Question: I have really strange problem.
I have got webpage, that load from ajax second page into Content Div.
The main problem, is that Content div doesn't care about covering all items in him.

There is Code:
'''
.Main_Loaded {
display: flex;
flex-direction: column;
min-width: 99%;
height: auto;
position: absolute;
bottom: 90px;
background-color: grey;
height: auto;
align-self: center;
justify-content: center;
text-align: center;
vertical-align: middle;
z-index: 2;
animation: Colour_Change_Grey;
animation-iteration-count: 1;
animation-duration: 5s;
transition: all 1s;
border-radius: 15px;
}
.Main_Loaded .Title {
margin-top: 30px;
height: 15%;
}
.Main_Loaded .Title span {
font: Serfi;
font-size: 16px;
animation: Show_up;
animation-iteration-count: 1;
animation-duration: 3s;
}
.Main_Loaded .Content {
margin-bottom: 20px;
height: 80%;
display: flex;
flex-direction: row;
}
.Main_Loaded .Content #Image {
min-height: 700px;
width: 45%;
overflow: hidden;
border: 3px solid black;
animation: Show_up;
animation-duration: 3s;
}
.Main_Loaded .Content #Image img {
animation: Show_up;
animation-duration: 0.5s;
animation-iteration-count: 1;
animation-delay: 2s;
}
.Main_Loaded .Content #Info {
animation: Show_up;
animation-duration: 3s;
border: 3px solid white;
width: 55%;
}
'''
'''
<div class="Main_Loaded">
<div class="Title">
<span>
Nasza oferta
</span>
</div>
<div class="Content">
<div id="Image">
<div class="owl-carousel">
<img class="img" class="owl-lazy" src="img/1.jpg" />
<img class="img" class="owl-lazy" src="img/2.jpg" />
<img class="img" class="owl-lazy" src="img/3.jpg" />
<img class="img" class="owl-lazy" src="img/4.jpg" />
<img class="img" class="owl-lazy" src="img/5.jpg" />
<img class="img" class="owl-lazy" src="img/6.jpg" />
<img class="img" class="owl-lazy" src="img/7.jpg" />
<img class="img" class="owl-lazy" src="img/8.jpg" />
<img class="img" class="owl-lazy" src="img/9.jpg" />
<img class="img" class="owl-lazy" src="img/10.jpg" />
<img class="img" class="owl-lazy" src="img/11.jpg" />
<img class="img" class="owl-lazy" src="img/12.jpg" />
<img class="img" class="owl-lazy" src="img/13.jpg" />
<img class="img" class="owl-lazy" src="img/14.jpg" />
<img class="img" class="owl-lazy" src="img/15.jpg" />
<img class="img" class="owl-lazy" src="img/16.jpg" />
<img class="img" class="owl-lazy" src="img/17.jpg" />
<img class="img" class="owl-lazy" src="img/18.jpg" />
<img class="img" class="owl-lazy" src="img/19.jpg" />
<img class="img" class="owl-lazy" src="img/20.jpg" />
<img class="img" class="owl-lazy" src="img/22.jpg" />
<img class="img" class="owl-lazy" src="img/21.jpg" />
</div>
</div>
<div id="Info">
dfsdfdsfdsdsadasdasfgjdfklgndfgjbdklfjgnhdklfjghklj
</div>
</div>
</div>
'''
And there is page, to see error.[DELETED]
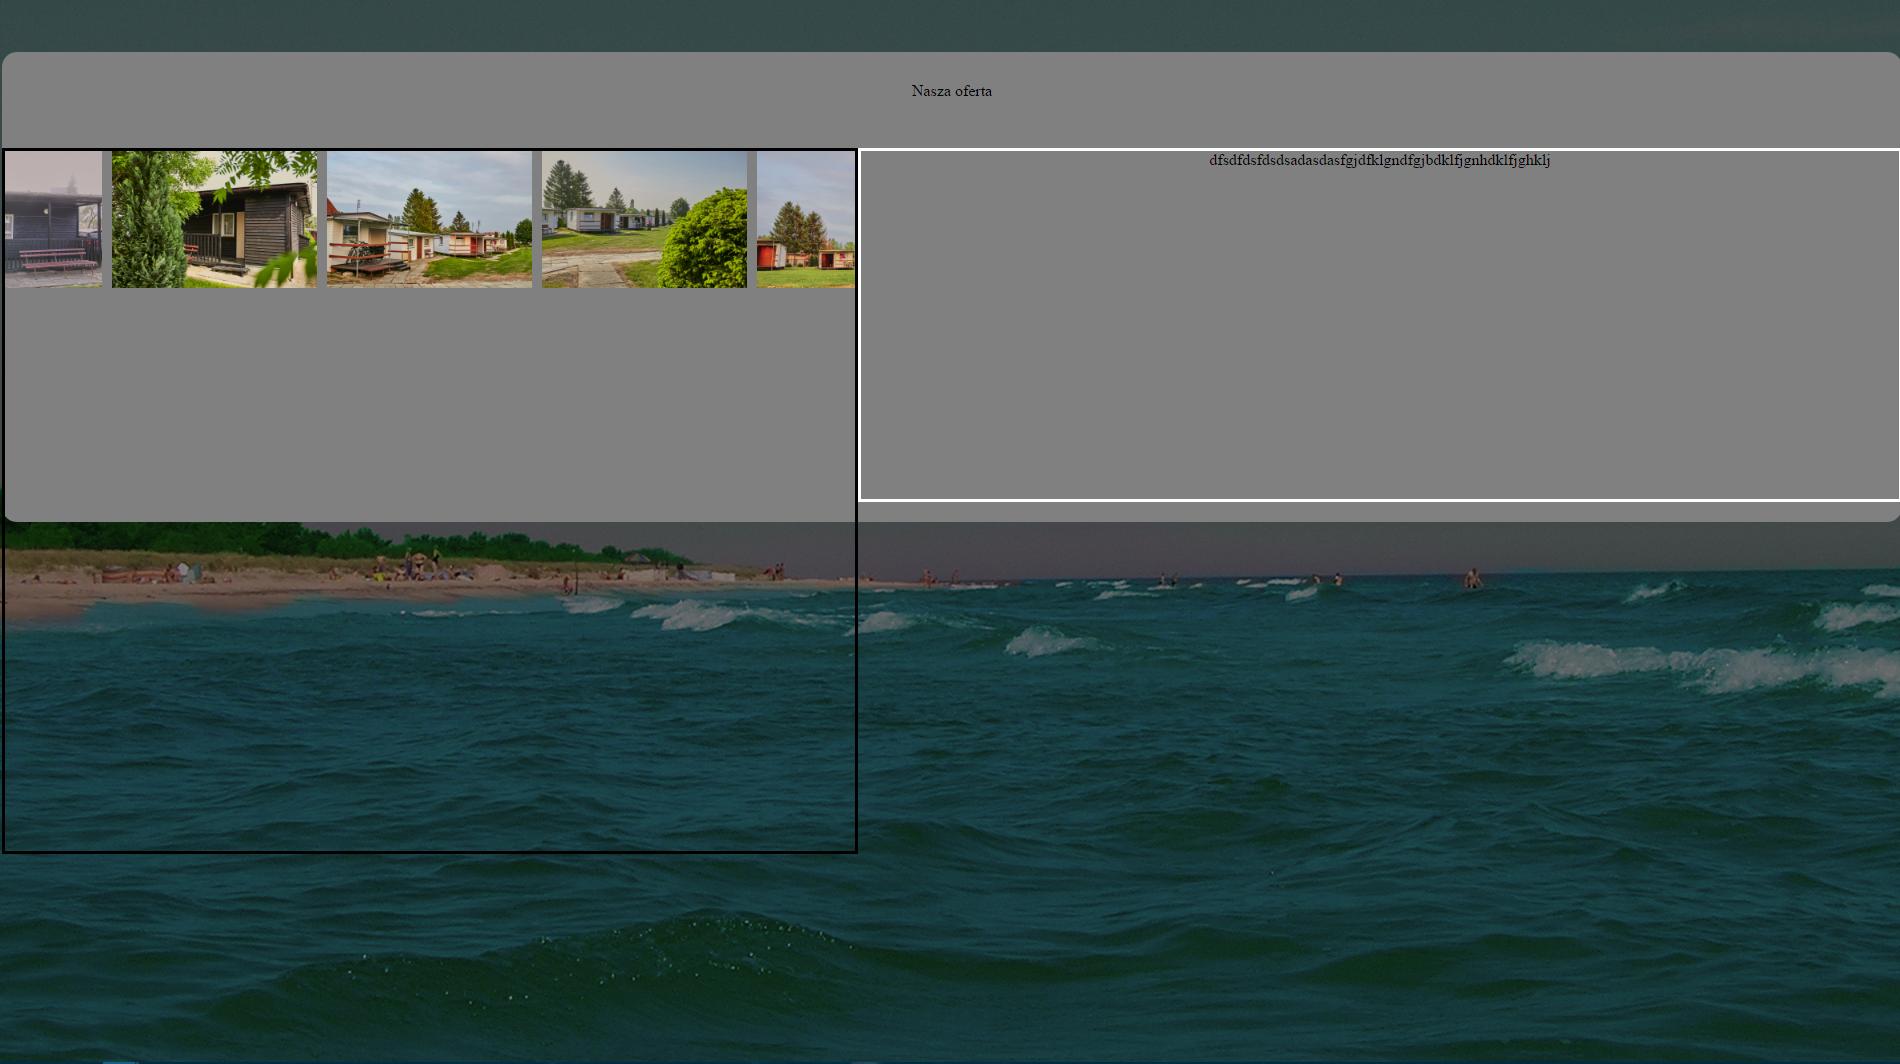
Answer: The Problem is JQuery AJAX.
After copy content into one file, and left code as is, the scripts start working :)